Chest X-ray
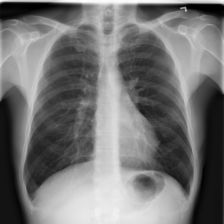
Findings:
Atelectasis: negative
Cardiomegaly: negative
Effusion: negative
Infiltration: negative
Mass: negative
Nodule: negative
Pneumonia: negative
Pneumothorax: negative
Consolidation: negative
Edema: negative
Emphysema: negative
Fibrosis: negative
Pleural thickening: negative
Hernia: negative